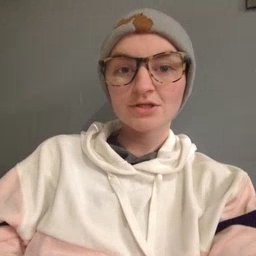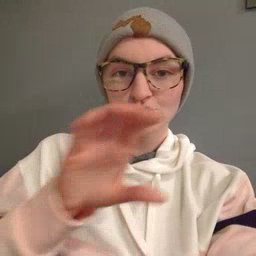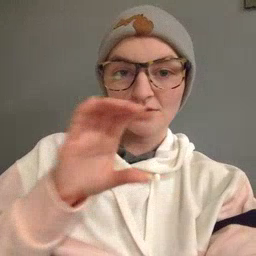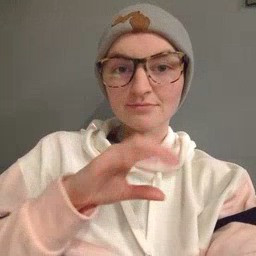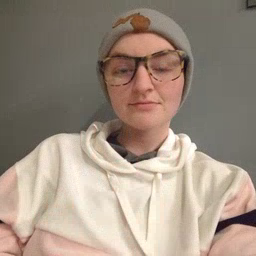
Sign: chocolate